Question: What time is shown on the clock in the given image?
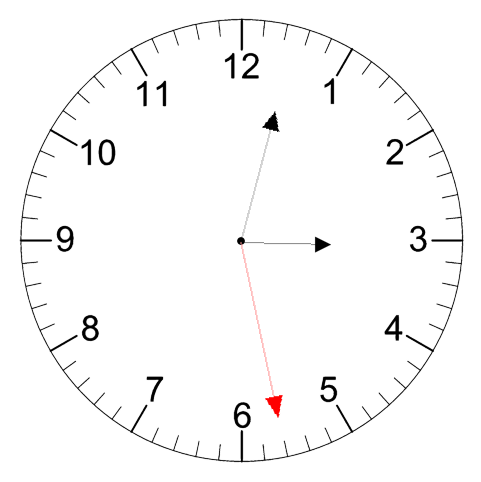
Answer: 03:02:28